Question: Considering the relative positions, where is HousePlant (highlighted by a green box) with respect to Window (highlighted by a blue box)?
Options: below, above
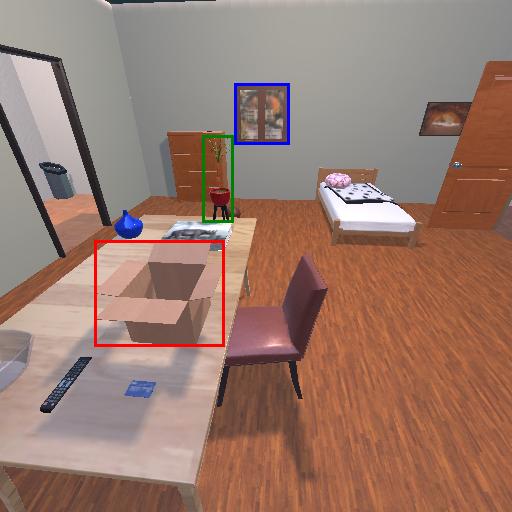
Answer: below